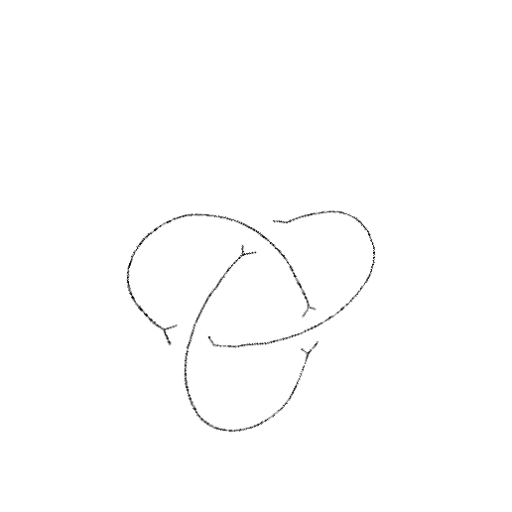
Crossing number: 3